Field crop: maize
Growth stage: 2
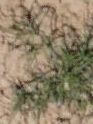
Species: salsola